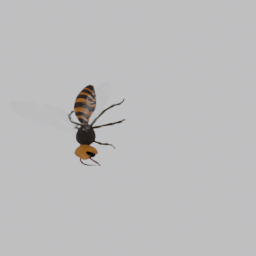
Label: animals